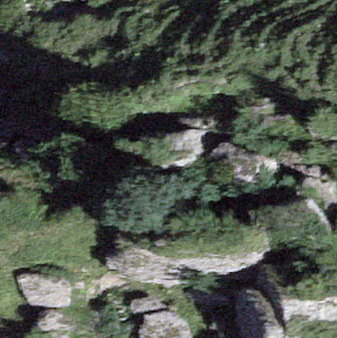
Label: bouldering_area